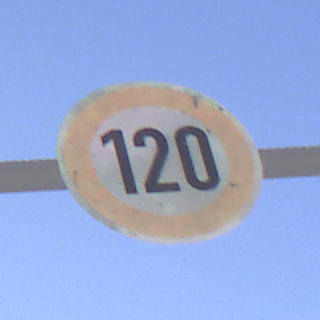
Verkehrszeichen: Geschwindigkeit120
Umgebung: Outdoor, Nature
Tageszeit: SunriseSunset
Wetter: Clear
Licht: Natural
Jahreszeit: NotSpecified
Kontrast: HighContrast